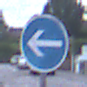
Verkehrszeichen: VorgeschriebeneFahrtrichtungHierLinks
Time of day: SunriseSunset
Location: Outdoor (Urban)
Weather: PartlyCloudy
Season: NotSpecified
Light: Natural